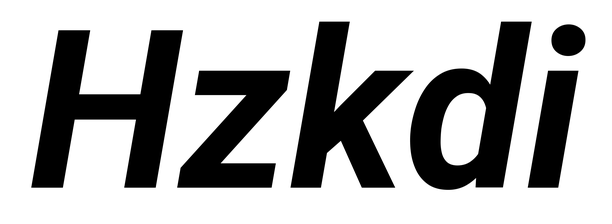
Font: Roboto-Italic_Bold_Italic